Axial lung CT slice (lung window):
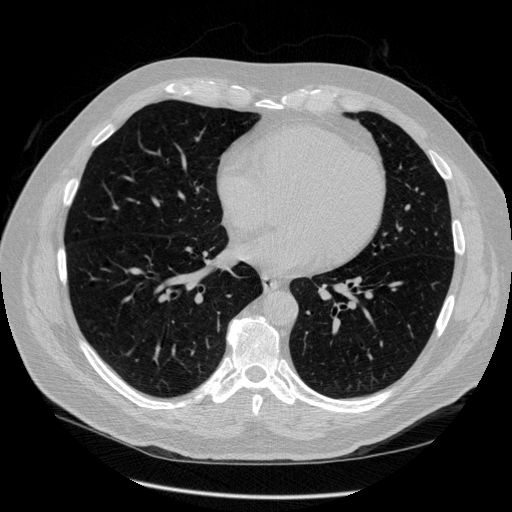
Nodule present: no